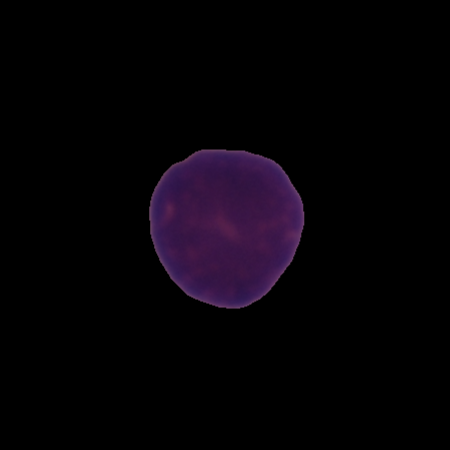
Label: healthy